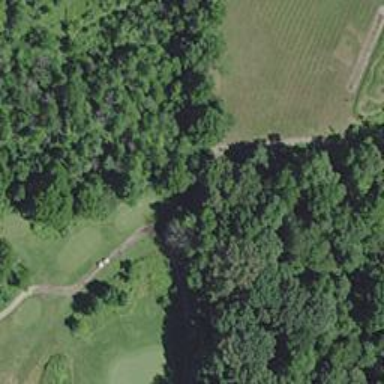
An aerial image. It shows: Path designated for golf carts.